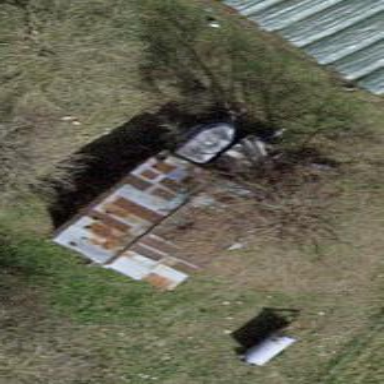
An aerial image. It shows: Shed.